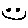
Label: smiley face